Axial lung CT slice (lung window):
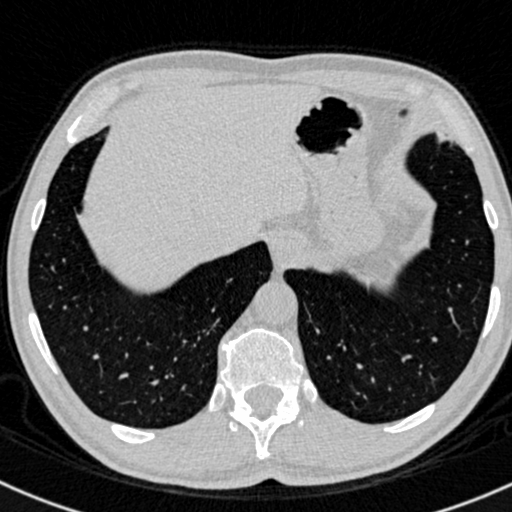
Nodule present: no